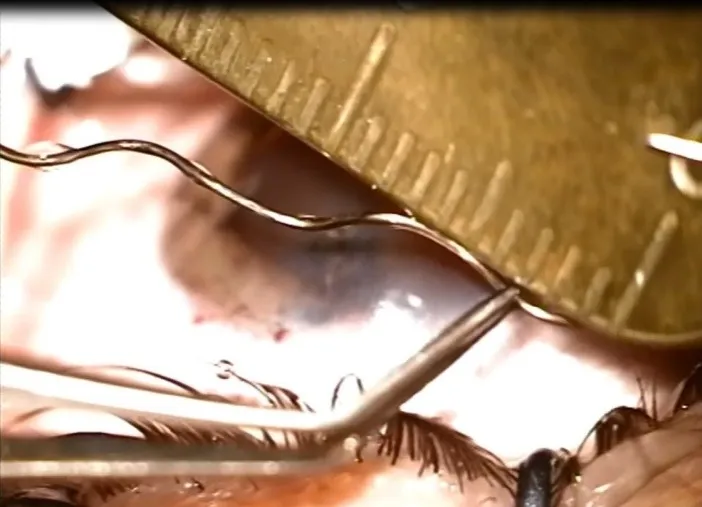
IOFB measuring almost 20 mm in length.
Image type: radiology (ct)